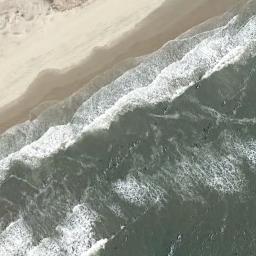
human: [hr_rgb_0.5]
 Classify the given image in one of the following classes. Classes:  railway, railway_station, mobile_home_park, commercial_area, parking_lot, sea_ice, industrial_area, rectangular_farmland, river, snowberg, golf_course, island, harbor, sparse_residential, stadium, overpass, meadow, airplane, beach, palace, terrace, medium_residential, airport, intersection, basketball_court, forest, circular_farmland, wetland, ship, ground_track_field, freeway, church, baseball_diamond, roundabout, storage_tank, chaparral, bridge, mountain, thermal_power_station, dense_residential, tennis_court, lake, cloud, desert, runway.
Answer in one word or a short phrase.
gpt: beach